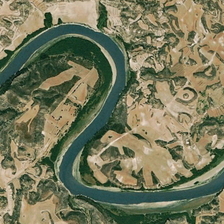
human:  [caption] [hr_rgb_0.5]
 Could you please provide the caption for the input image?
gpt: many green plants and barelands are in two sides of a curved river .

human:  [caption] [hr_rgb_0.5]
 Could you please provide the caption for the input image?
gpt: many green plants and barelands are in two sides of a curved river .

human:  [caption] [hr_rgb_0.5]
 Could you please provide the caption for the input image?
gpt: many green plants and barelands are in two sides of a curved river .

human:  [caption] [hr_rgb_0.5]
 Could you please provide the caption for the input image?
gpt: many green plants and barelands are in two sides of a curved river .

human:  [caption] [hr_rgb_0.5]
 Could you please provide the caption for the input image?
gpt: many green plants and barelands are in two sides of a curved river .